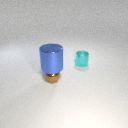
small brown metal sphere to the left of small cyan metal cylinder